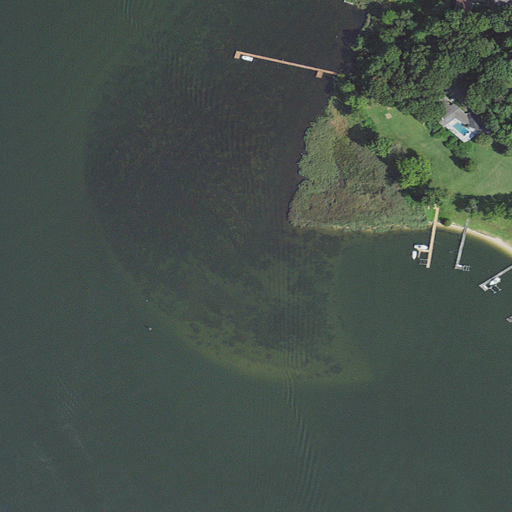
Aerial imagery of cape in Maryland named Gowans Point containing open water, mixed forest, open development, woody wetlands, evergreen forest, herbaceous wetlands, and low intensity development